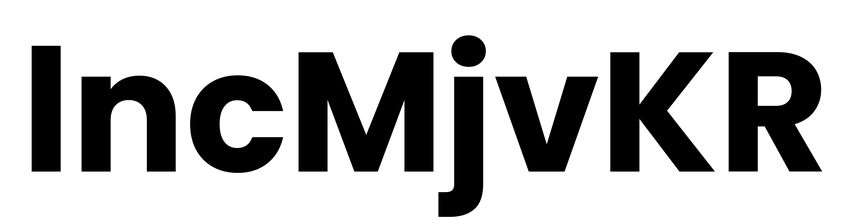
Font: Poppins-Bold